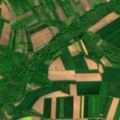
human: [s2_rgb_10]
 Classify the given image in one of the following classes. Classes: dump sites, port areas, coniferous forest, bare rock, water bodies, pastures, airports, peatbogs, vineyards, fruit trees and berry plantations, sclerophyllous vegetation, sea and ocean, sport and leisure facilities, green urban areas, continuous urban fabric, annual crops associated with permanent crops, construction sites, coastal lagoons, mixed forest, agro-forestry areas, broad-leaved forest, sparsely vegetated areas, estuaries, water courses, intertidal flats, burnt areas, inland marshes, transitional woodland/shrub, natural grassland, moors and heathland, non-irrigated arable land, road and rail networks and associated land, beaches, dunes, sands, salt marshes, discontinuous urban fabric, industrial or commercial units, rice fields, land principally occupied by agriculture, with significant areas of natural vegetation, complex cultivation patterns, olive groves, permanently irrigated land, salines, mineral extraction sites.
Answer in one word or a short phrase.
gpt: non-irrigated arable land, pastures, complex cultivation patterns, broad-leaved forest, transitional woodland/shrub